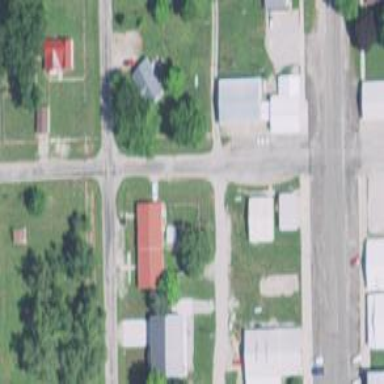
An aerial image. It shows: Alley classified as service road.